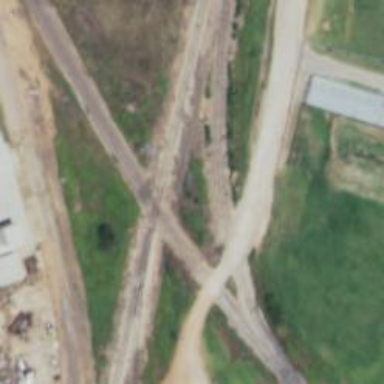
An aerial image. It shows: Abandoned railway.